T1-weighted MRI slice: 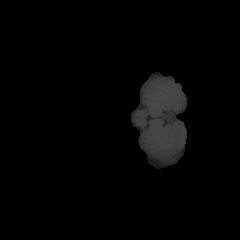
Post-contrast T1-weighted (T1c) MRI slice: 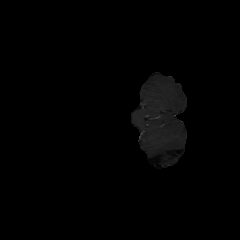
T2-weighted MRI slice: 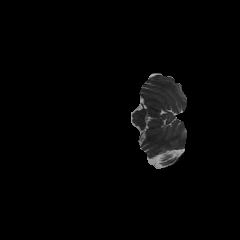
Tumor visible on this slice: no